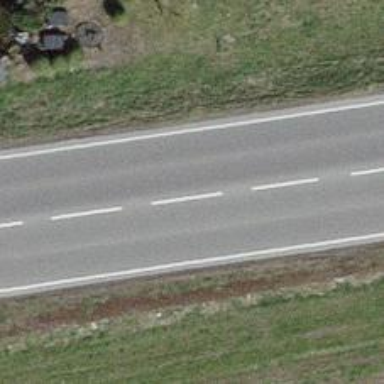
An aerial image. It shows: Primary road with asphalt surface.